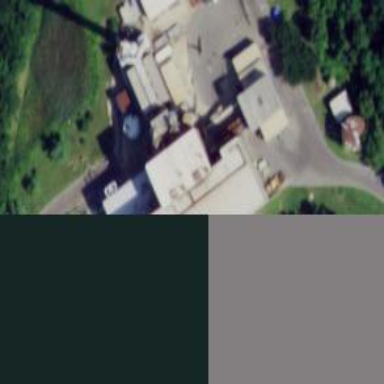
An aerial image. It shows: Steam turbine generator powered by waste.